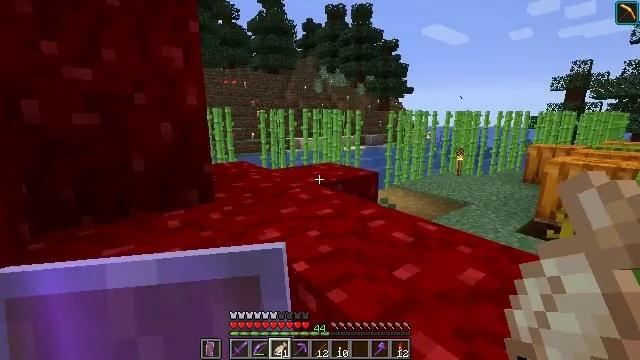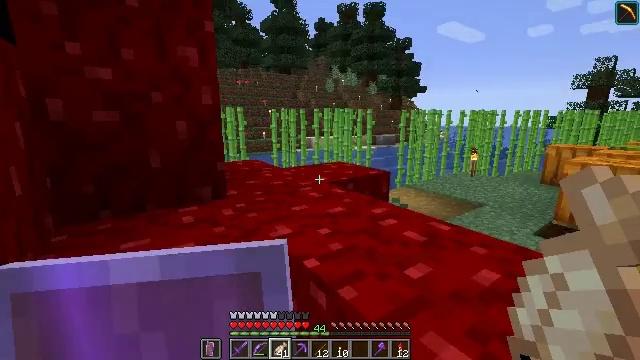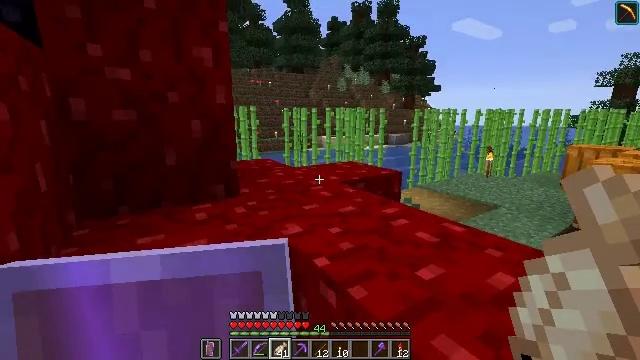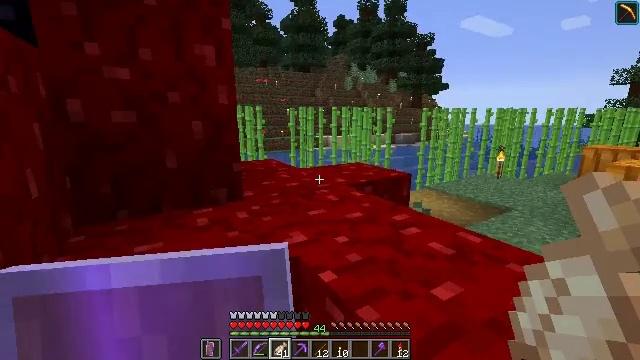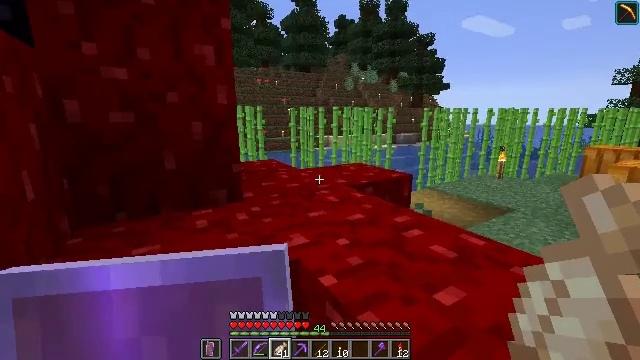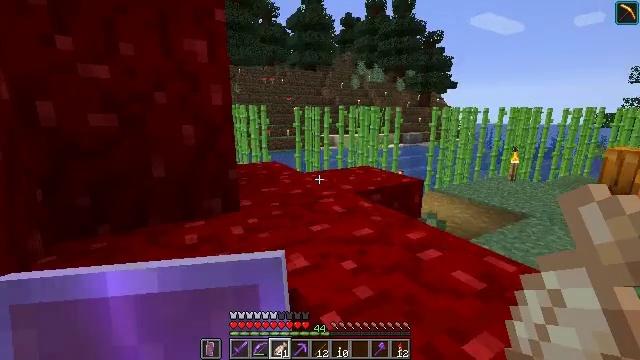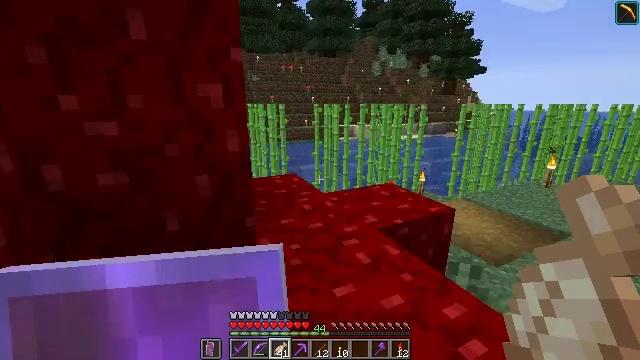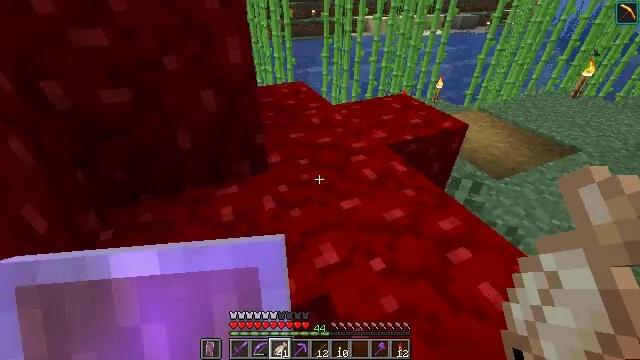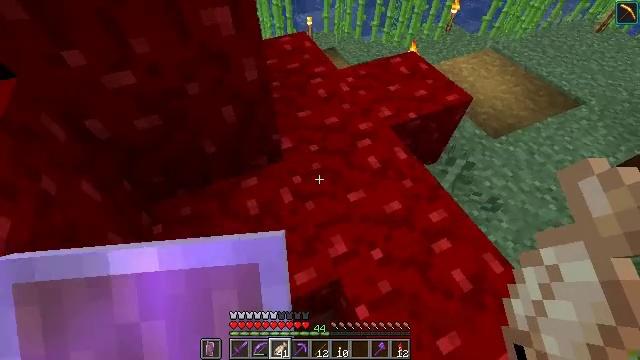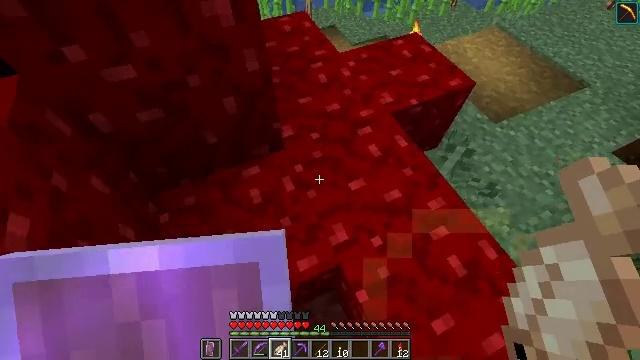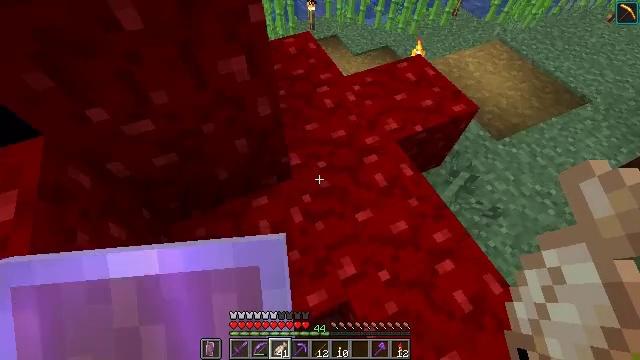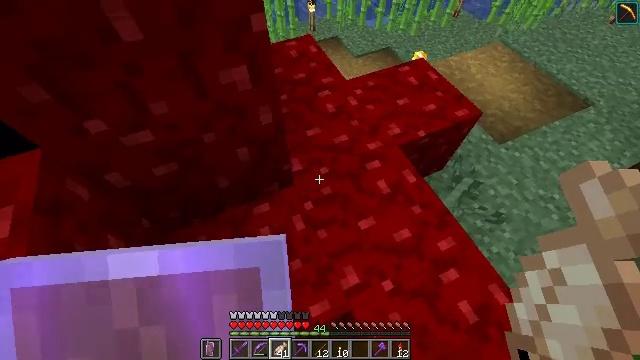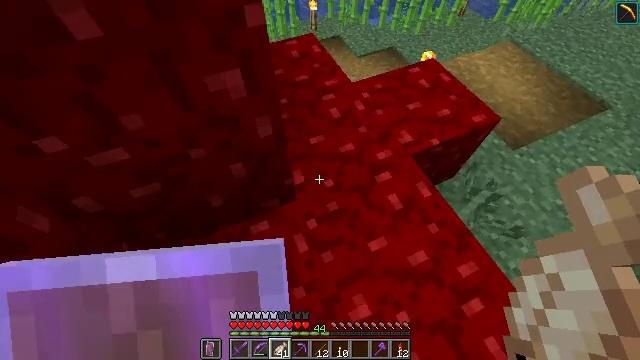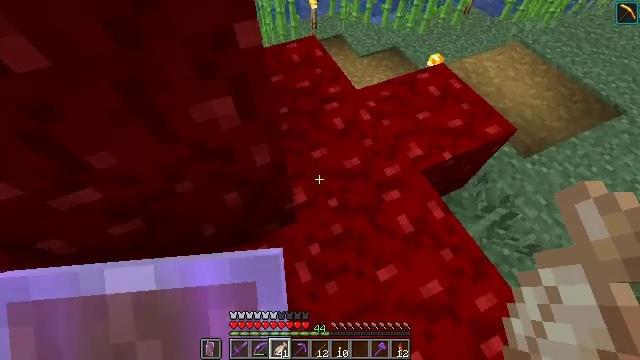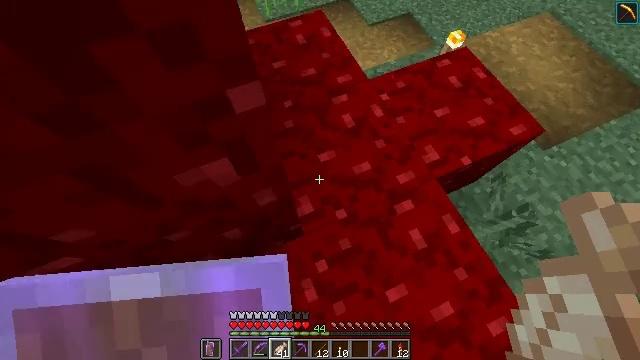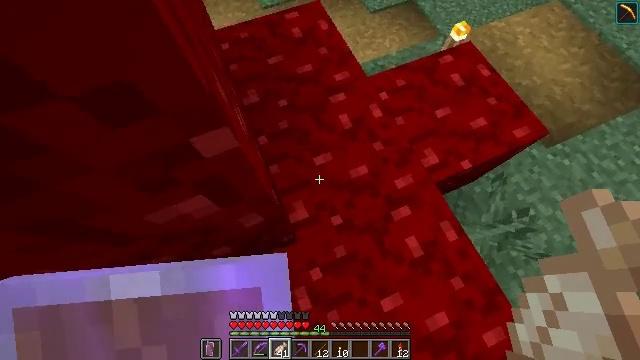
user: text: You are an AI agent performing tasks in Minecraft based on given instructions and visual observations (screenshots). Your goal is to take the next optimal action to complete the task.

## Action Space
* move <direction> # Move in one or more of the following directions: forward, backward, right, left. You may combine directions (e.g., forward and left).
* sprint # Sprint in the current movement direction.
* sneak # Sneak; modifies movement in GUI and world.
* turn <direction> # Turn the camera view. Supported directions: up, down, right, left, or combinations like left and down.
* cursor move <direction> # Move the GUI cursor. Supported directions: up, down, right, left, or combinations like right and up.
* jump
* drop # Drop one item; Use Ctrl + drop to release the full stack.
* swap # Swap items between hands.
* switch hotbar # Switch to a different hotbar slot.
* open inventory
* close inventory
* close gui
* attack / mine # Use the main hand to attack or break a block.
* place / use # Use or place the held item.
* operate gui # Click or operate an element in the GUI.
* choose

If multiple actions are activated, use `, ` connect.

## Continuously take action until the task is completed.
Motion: motion action
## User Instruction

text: Interact with the crafting table to craft a stonecutter.
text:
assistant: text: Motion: turn left
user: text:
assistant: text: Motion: turn left
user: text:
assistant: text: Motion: move forward, turn left
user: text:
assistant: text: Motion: move forward
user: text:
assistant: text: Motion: move forward, turn left
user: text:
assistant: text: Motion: move forward, turn left and down, jump
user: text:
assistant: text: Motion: move forward, turn left and down, jump
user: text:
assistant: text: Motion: move forward, turn down, jump
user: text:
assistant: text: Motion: move forward, turn down
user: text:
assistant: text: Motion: move forward
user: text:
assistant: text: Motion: move forward
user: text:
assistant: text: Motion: move forward
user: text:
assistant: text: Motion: move forward
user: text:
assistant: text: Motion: move forward, turn down
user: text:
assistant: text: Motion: move forward, turn down
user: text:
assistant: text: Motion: move forward
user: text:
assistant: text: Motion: turn right and down
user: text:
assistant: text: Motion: turn right and down
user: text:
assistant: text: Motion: turn right and down
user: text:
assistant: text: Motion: no_op
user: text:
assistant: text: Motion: no_op
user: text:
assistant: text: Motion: no_op
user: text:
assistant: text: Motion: no_op
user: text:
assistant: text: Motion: no_op
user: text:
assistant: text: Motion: no_op
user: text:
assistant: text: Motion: move forward, turn up
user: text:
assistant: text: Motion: move forward
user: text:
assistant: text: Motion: move forward
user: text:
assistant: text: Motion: move forward, turn left and up
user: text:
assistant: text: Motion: move forward, turn left and up